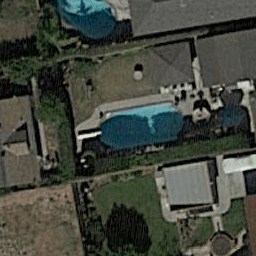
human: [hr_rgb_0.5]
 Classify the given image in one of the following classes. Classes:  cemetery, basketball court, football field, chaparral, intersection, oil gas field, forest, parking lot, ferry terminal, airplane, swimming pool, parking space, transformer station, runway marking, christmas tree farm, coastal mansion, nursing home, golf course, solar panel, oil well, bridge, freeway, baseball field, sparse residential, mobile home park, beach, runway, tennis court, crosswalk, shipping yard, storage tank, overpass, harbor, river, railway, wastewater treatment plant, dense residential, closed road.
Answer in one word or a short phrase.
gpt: swimming pool